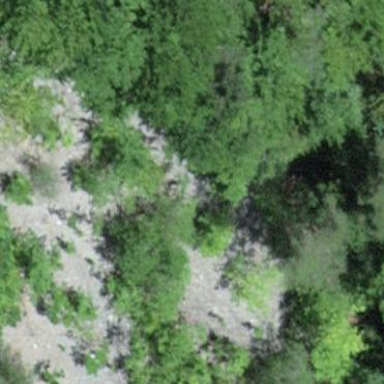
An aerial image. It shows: Natural scree.